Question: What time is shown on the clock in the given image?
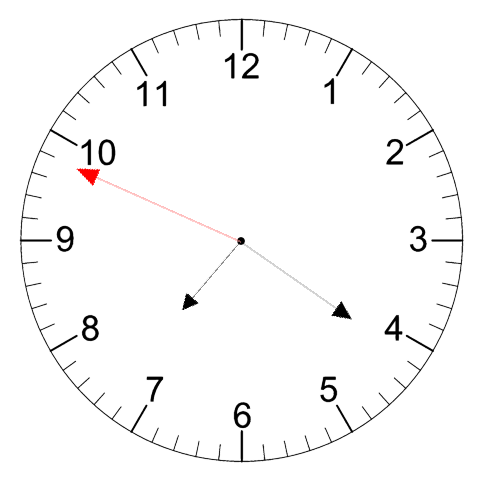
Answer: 07:20:49